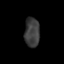
Tissue: lung
Cell type: Others
Senescence score: 0.1466
Nuclear area (px): 434
Mean DAPI intensity: 60.553